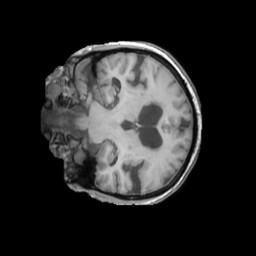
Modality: T1w
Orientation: coronal
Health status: ill
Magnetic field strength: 3 T